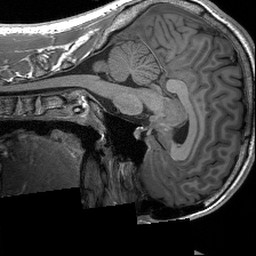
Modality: T1w
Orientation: sagittal
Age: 28
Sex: male
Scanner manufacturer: siemens
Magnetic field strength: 3 T
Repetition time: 2.3 s
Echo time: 0.00233 s